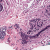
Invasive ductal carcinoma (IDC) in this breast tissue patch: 0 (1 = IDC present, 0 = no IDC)